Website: walmart
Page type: payment
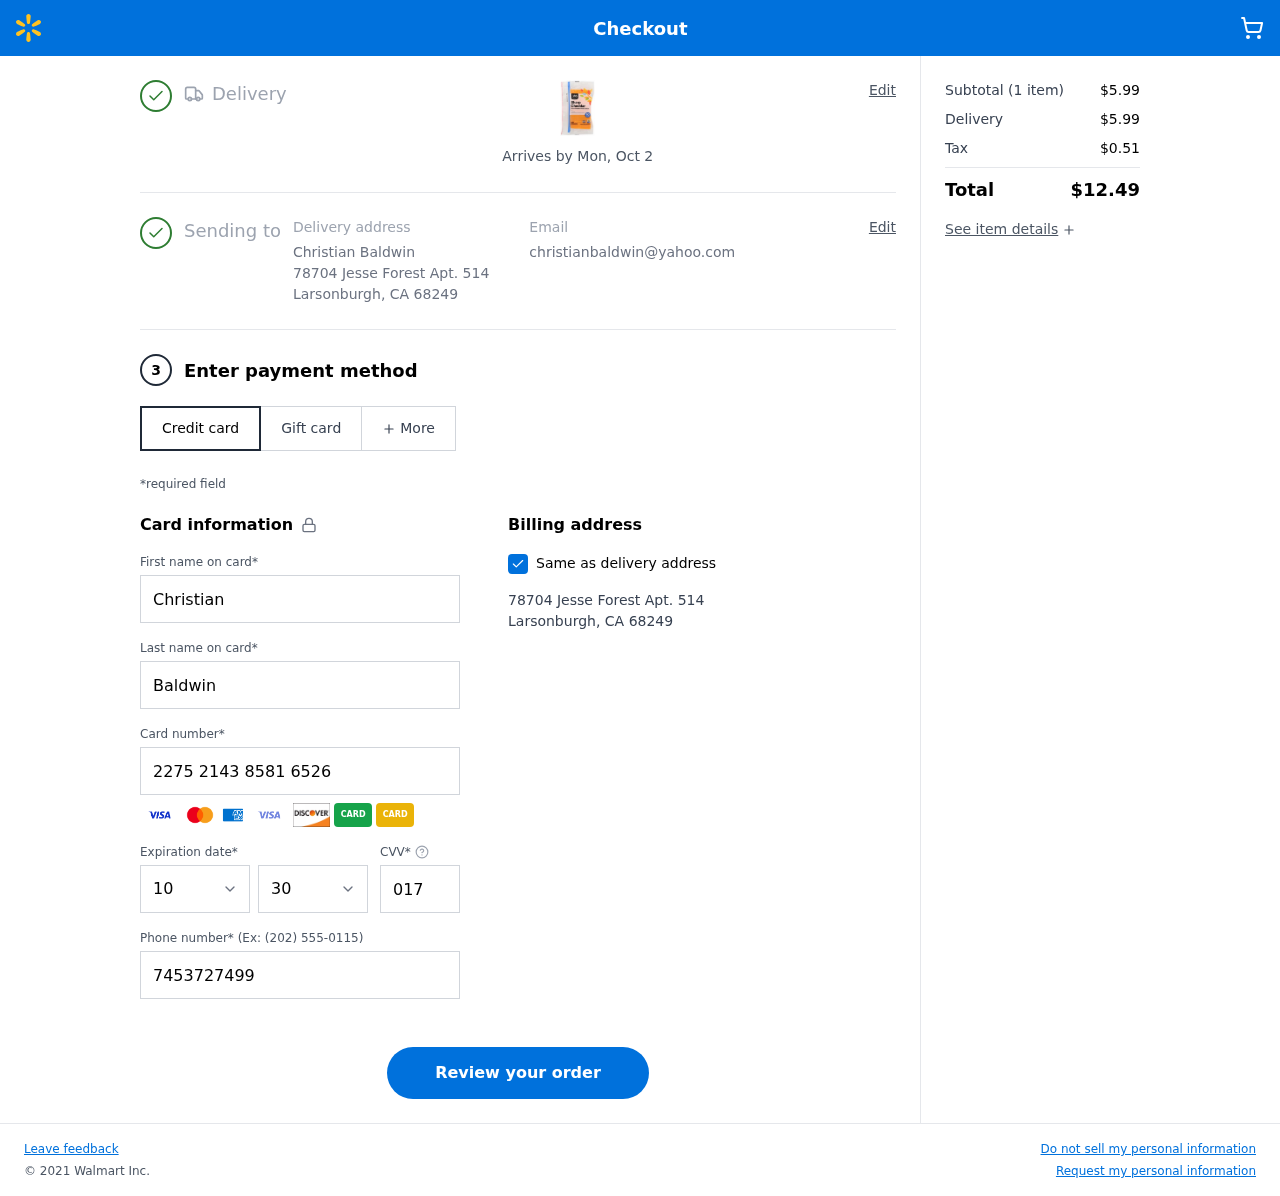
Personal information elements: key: PII_CARD_CVV
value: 017
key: PII_CARD_EXPIRY_MONTH
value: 10
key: PII_CARD_EXPIRY_YEAR
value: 30
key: PII_CARD_NUMBER
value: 2275 2143 8581 6526
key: PII_CITY
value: Larsonburgh
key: PII_EMAIL
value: christianbaldwin@yahoo.com
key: PII_FIRSTNAME
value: Christian
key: PII_FULLNAME
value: Christian Baldwin
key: PII_LASTNAME
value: Baldwin
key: PII_PHONE
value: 7453727499
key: PII_POSTCODE
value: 68249
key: PII_STATE_ABBR
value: CA
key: PII_STREET
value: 78704 Jesse Forest Apt. 514
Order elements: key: ORDER_DELIVERY_DATE
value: Arrives by Mon, Oct 2
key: ORDER_NUM_ITEMS
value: (1 item)
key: ORDER_SUBTOTAL
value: $5.99
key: ORDER_SHIPPING_COST
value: $5.99
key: ORDER_TAX
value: $0.51
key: ORDER_TOTAL
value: $12.49